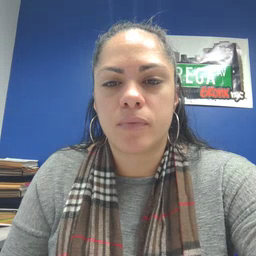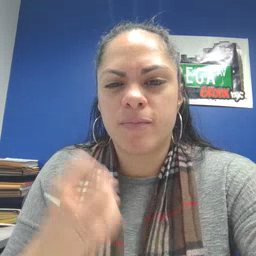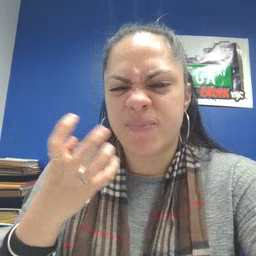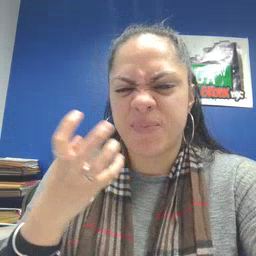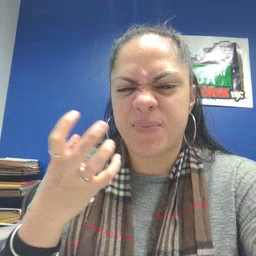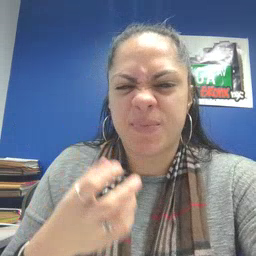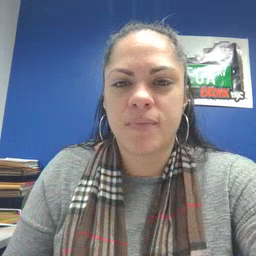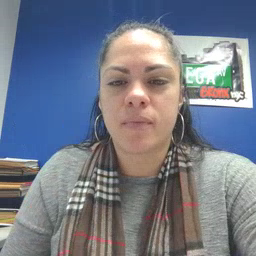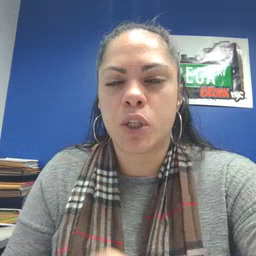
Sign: yucky